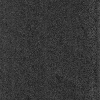
Atmospheric dust classification: dusty